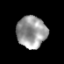
Tissue: prostate
Cell type: T cells
Senescence score: 0.3519
Nuclear area (px): 927
Mean DAPI intensity: 153.158